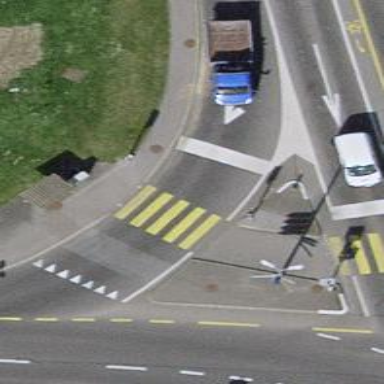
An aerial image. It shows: Pedestrian crossing equipped with traffic signals.